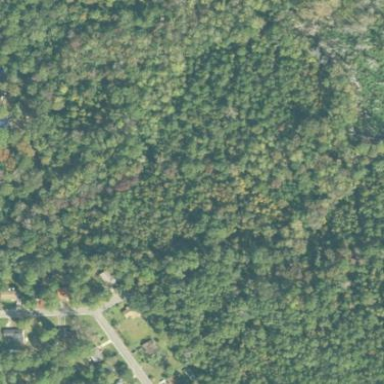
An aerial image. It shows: Mixed leaf woodland.